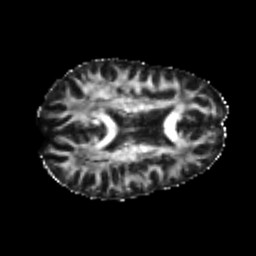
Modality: FA
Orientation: axial
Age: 24
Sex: female
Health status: healthy
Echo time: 0.074 s